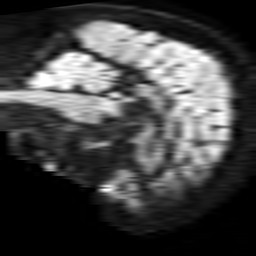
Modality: TRACE
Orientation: sagittal
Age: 57
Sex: male
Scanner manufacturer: philips
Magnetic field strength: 1.5 T
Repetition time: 3.662 s
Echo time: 0.06922 s